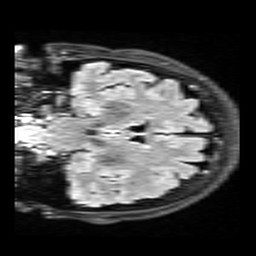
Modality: FLAIR
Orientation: coronal
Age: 70
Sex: female
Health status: healthy
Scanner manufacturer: siemens
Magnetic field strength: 3 T
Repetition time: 9 s
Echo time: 0.088 s